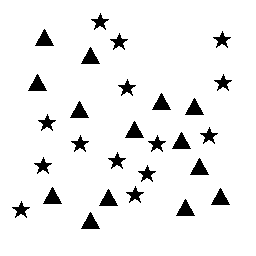
Squares: 0
Triangles: 14
Stars: 14
Total shapes: 28